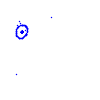
Particle: kaon